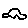
Label: car